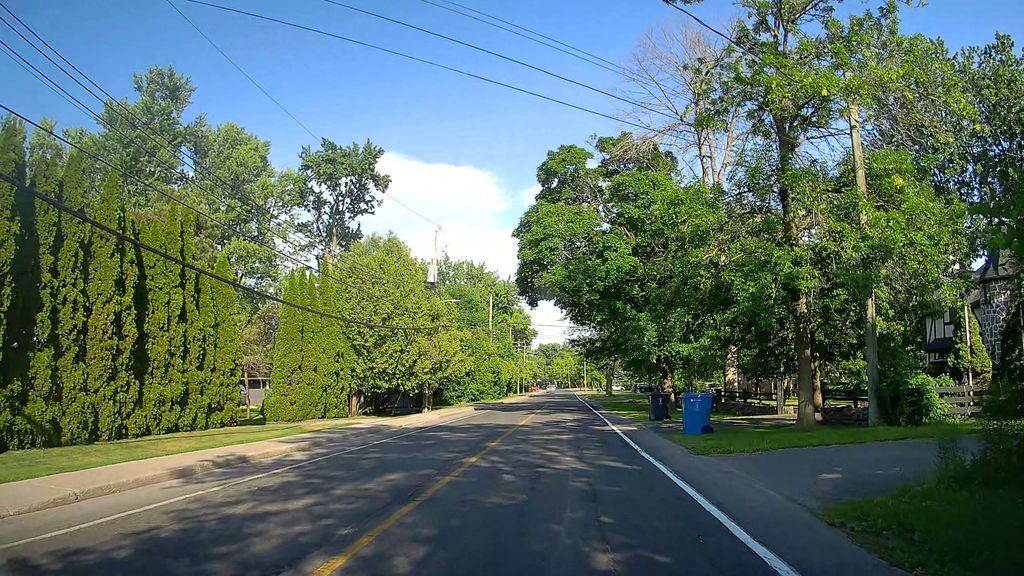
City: montreal